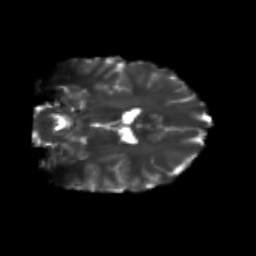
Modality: T2w
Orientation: coronal
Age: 20
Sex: female
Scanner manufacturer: siemens
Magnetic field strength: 3 T
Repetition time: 3.5 s
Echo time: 0.113 s